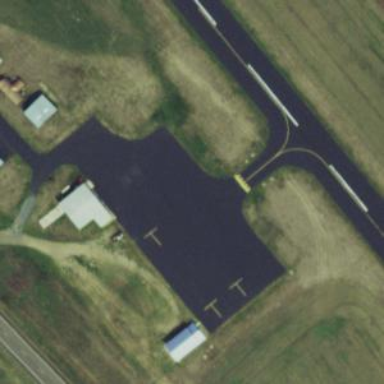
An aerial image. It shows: Image of taxiway at airport.